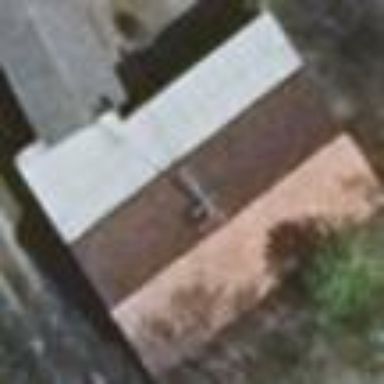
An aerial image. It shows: Flat-roofed house.